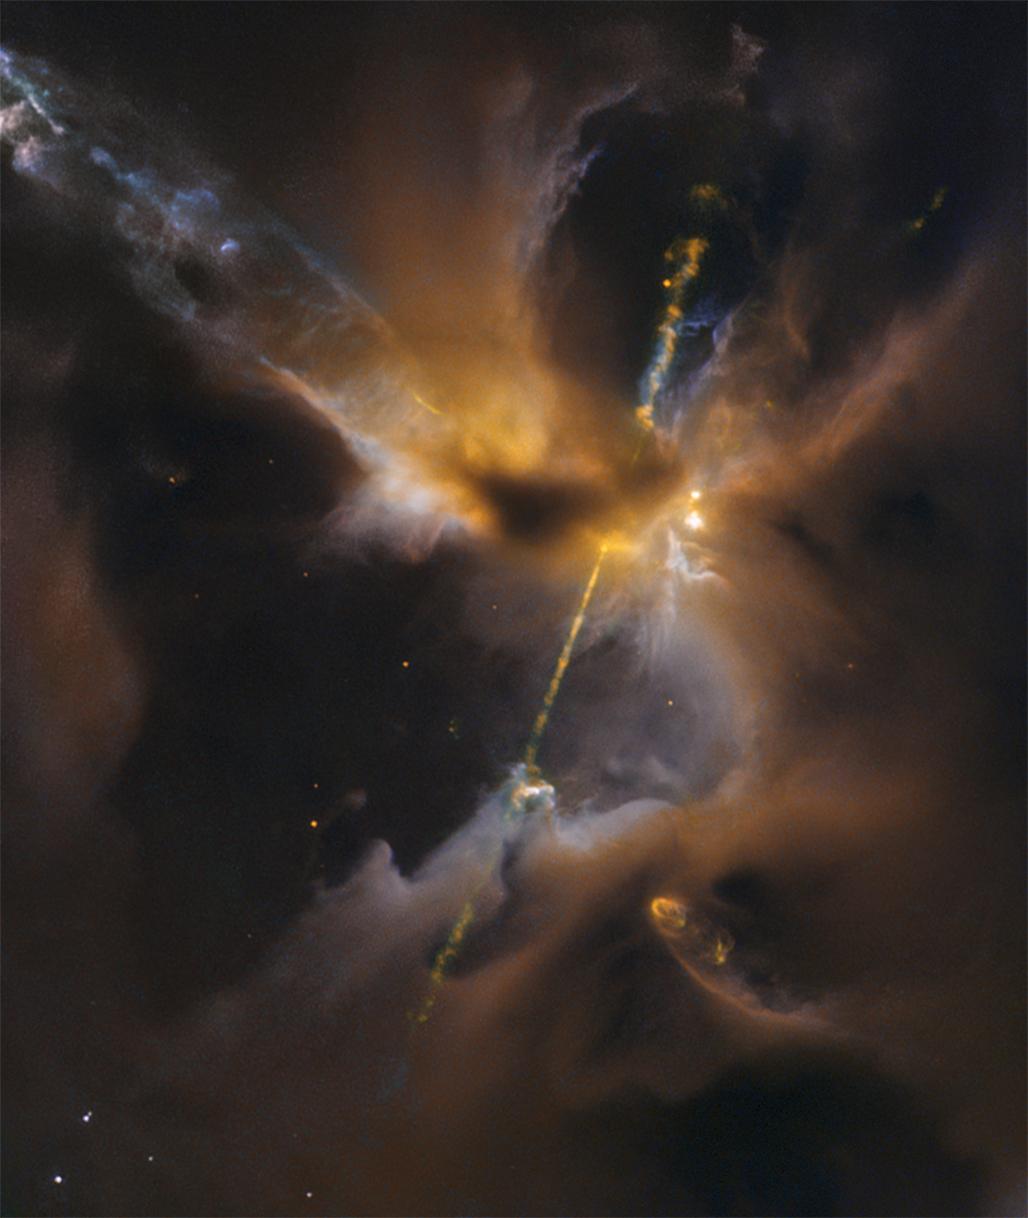
Hubble Sees the Force Awakening in a Newborn Star Hubble Space Telescope